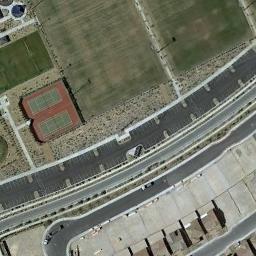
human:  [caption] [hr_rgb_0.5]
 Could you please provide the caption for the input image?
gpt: Tennis court on the lawn next to parking lots and buildings .

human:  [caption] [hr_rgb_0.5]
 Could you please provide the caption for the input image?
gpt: The tennis court is on the grass next to roads .

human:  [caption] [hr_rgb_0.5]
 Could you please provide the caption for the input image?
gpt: There are two tennis courts on the rectangular playground .

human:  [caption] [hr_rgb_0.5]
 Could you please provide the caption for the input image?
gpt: The parking lot is next to the tennis court .

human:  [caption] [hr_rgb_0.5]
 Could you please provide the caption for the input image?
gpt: The tennis court is beside a green meadow .